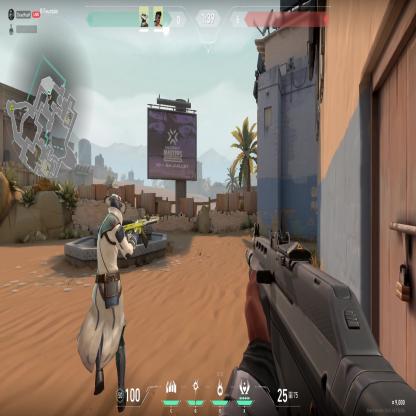
Label: teammate